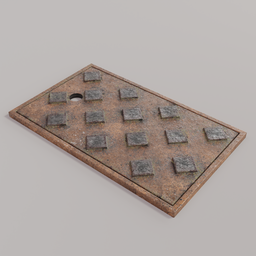
Label: mechanical